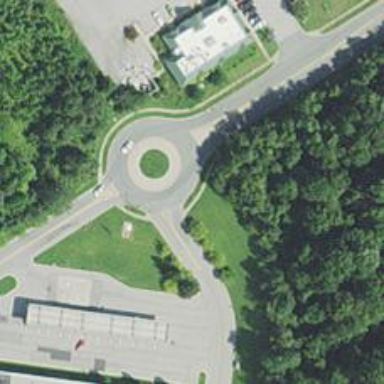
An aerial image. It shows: Tertiary road with asphalt surface leading to roundabout.